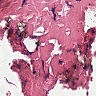
Metastatic tissue present: no